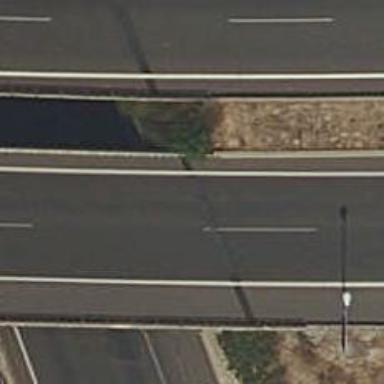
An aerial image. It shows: Bridge over motorway.